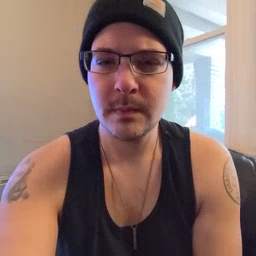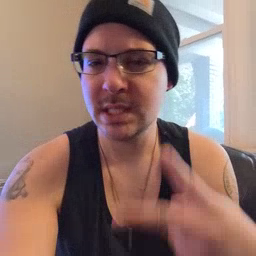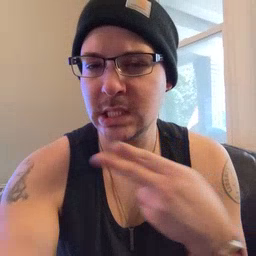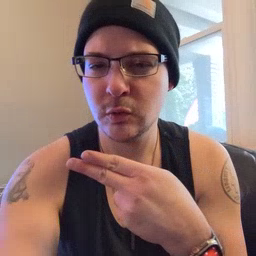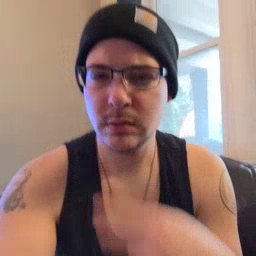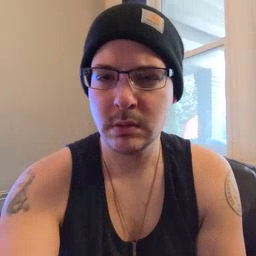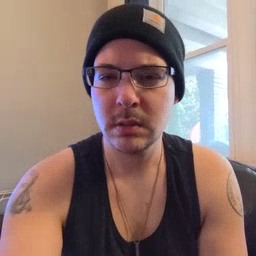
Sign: scissors